Question: I want to draw using OpenGL library a Ring with sectors, each one with a different color.
To draw a ring i know i can use 'gluDisk(gluNewQuadric(), 0, 1.5, 32, 100);'
But to draw the sectors or zones in different colors i think i need to use a manual way using 'GL_TRIANGLE_FAN' or something similar.
I try it in that way, but the output is not so accurate to a ring.
'''
const float DEG2RAD = 3.14159/180;
glBegin( GL_TRIANGLE_FAN );
for( int i = 0; i <= 90; i++ )
{
float degInRad = i*DEG2RAD;
glVertex2f(x, y); // point of the inner circle of the ring
for( int n = 0; n <= 4; n++ )
{
float const t = = i*DEG2RAD*(n/4);
glVertex2f(x + sin(t)*r, y + cos(t)*r); // points of the outer circle.
}
}
glEnd();
'''
The idea was following this diagram of how 'GL_TRIANGLE_FAN' works, take 4 points in the outer circle for each point calculated in the inner circle. Because the outer circle is longer than the inner circle. That's the reason of a loop into another loop.

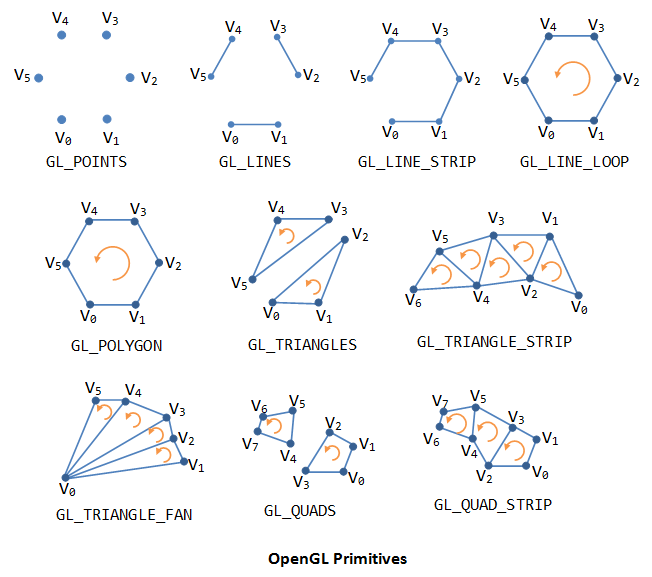
Answer: Your code references "inner circle" and "outer circle", but all you have is a single center point (x,y), and your outer circle points will be all over the place as your angle calculation doesn't make a lot of sense (you calculate one value in the outer loop, which isn't used anywhere, and then just kind of multiply everything together in the inner loop, with a divide-by-4 for good measure... that's not going to give you nice points in a circle).
In any event, you can't use a single triangle fan to draw a ring, because all the triangles in the fan must connect to a single point. There's no magic way to restart the fan at a different point, you just have to glEnd() and start a new one. This won't work well for proceeding around a ring, as you'll leave gaps. Triangle-fans are generally one of the least useful of the classic GL primitives.
I understand you're trying to use less points in the smaller circle, but honestly I can't see that it's worthwhile.
Your best bet would be to use a triangle-strip instead, with a single loop around your circle, putting in both an inside and an outside vertex every time.
Pseudo-code for a segment:
'''
glBegin(GL_TRIANGLE_STRIP);
for(angle = start_angle; angle < end_angle ; angle += small_increment)
{
s = sin(angle); c = cos(angle);
glVertex2f( x + c * r1, y + s * r1);
glVertex2f( x + c * r2, y + s * r2);
}
glEnd();
'''